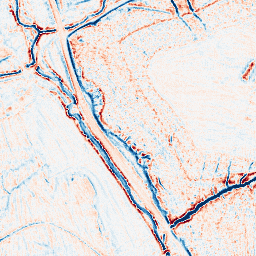
Category: edge_preserving
Decomposition family: bilateral
Decomposition parameters: d: 9
sigma_color: 25
sigma_space: 75
Upsampling method: fft_zeropad
Upsampling parameters: scale: 8
Upsampling scale: 8